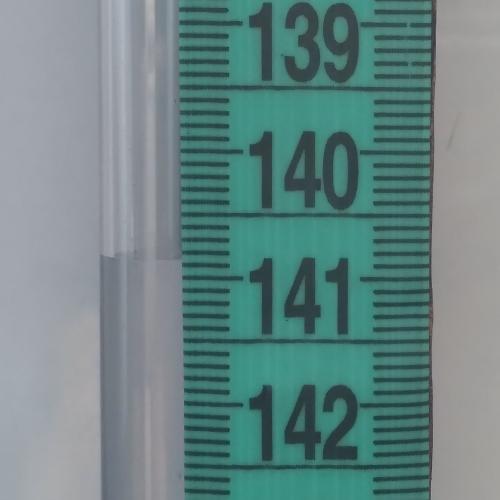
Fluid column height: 140.9 cm